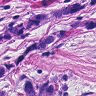
Metastatic tissue present: yes